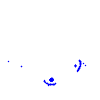
Particle: kaon